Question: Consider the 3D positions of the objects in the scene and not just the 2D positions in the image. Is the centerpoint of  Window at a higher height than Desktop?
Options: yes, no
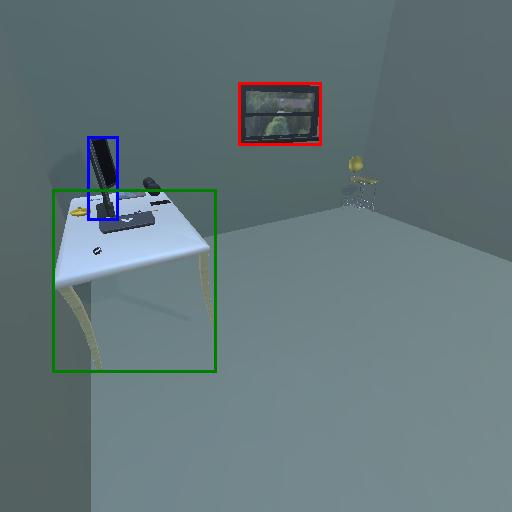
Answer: yes